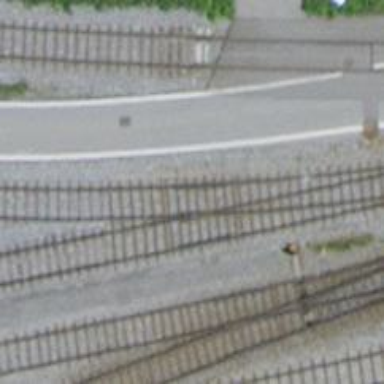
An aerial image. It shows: Single railway spur track.